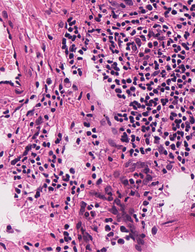
Tumor epithelial tissue: no
Tumor-associated stroma tissue: yes
Normal tissue: no